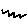
Label: zigzag